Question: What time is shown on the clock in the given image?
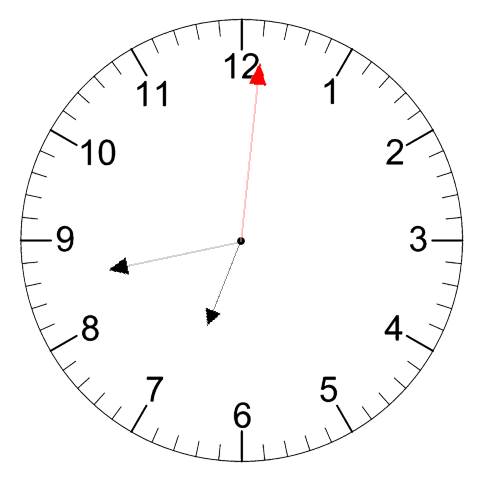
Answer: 06:43:01